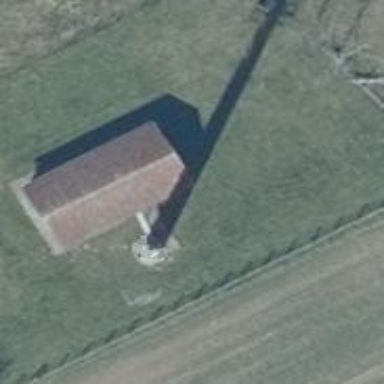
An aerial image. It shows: Man-made mast used for communication purposes.